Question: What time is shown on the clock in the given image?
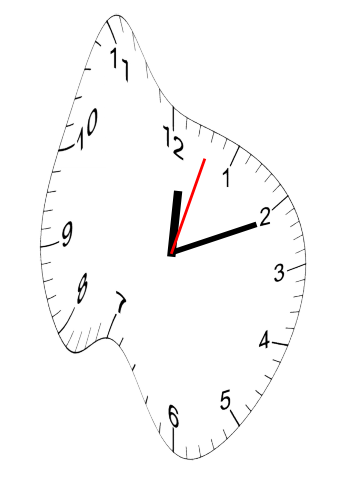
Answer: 12:11:03